Question: I have a column These values are lying in sets of 2, representing upper and lower tolerance values (in the same column, unfortunately). They follow the pattern : upper, lower, upper, lower, ... and so on. I would like to loop through this column and print the lower tol values in a new column called lower tol.
There is no specific manner to detect a lower tol value, since both are plain numbers for the machine. However, as the pattern suggests, every alternate value would be a lower tol value. So it can looped through accordingly. Is there a way to do this? If so, how would the M code/ power query code look like? Thank you!
ps. there are also some null values or alpha-numeric valyes lying in this column (not in the picture), which should be avoided by the loop. Thank you.
.
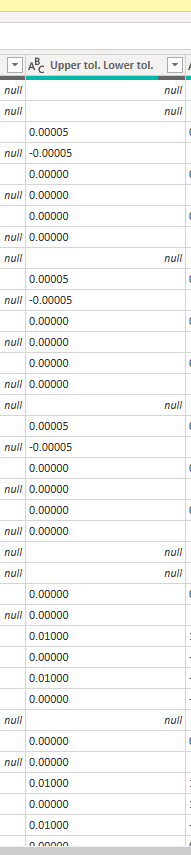
Answer: It sounds like you want to (a) remove null rows (b) remove rows where the contents are not numeric (c) separate the remaining rows into two columns from alternating rows
To do this in easy steps:
'''
let Source = Excel.CurrentWorkbook(){[Name="Table1"]}[Content],
#"Filtered Rows" = Table.SelectRows(Source, each try [Column1] <> null and Number.From([Column1])>0 otherwise false),
#"Added Index" = Table.AddIndexColumn(#"Filtered Rows", "Index", 1, 1, Int64.Type),
#"Inserted Modulo" = Table.AddColumn(#"Added Index", "Modulo", each Number.Mod([Index], 2), type number),
#"Added Custom1" = Table.AddColumn(#"Inserted Modulo", "Custom", each if [Modulo]=1 then [Index] else null),
#"Filled Down" = Table.FillDown(#"Added Custom1",{"Custom"}),
#"Removed Columns" = Table.RemoveColumns(#"Filled Down",{"Index"}),
#"Pivoted Column" = Table.Pivot(Table.TransformColumnTypes(#"Removed Columns", {{"Modulo", type text}}, "en-US"), List.Distinct(Table.TransformColumnTypes(#"Removed Columns", {{"Modulo", type text}}, "en-US")[Modulo]), "Modulo", "Column1", List.Sum),
#"Removed Columns1" = Table.RemoveColumns(#"Pivoted Column",{"Custom"})
in #"Removed Columns1"
'''
<URL>
| Column1 |
| ------- |
| A123 |
| B1234 |
| 1 |
| 5 |
| A1234 |
| |
| 6 |
| 13 |
| 25 |
| |
| |
| A1234 |
| 38 |